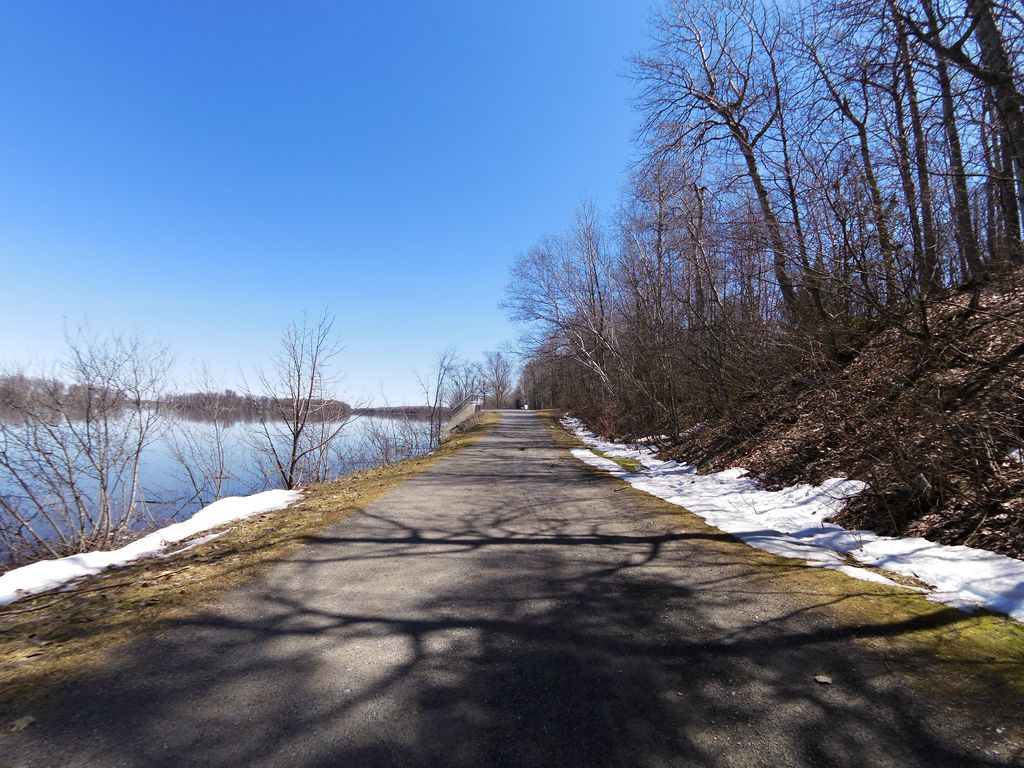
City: ottawa-gatineau